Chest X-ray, AP view. Patient: 55 years old, sex F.
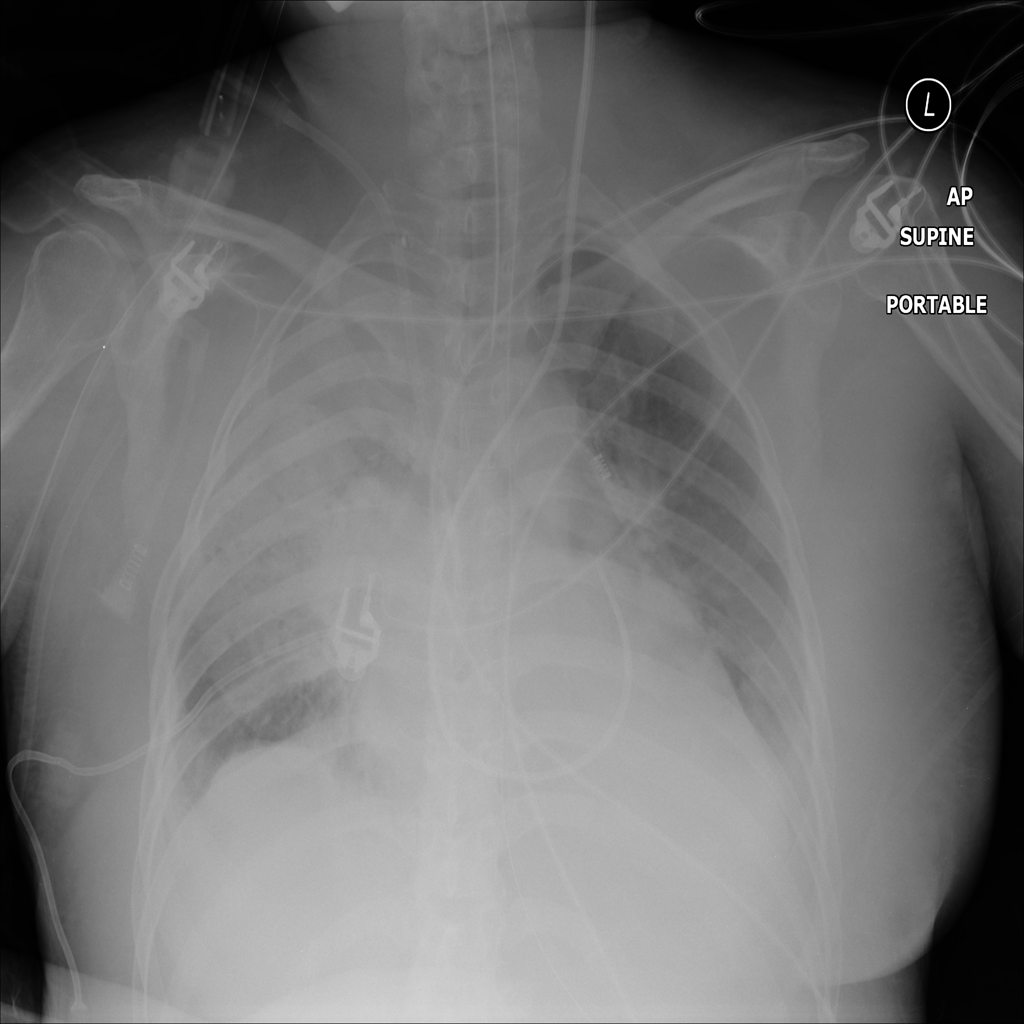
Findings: Effusion